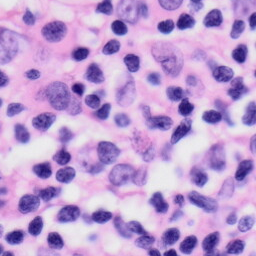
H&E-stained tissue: Skin